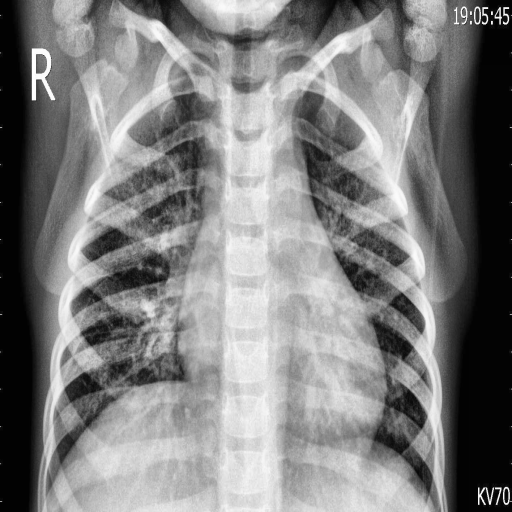
Finding: PNEUMONIA